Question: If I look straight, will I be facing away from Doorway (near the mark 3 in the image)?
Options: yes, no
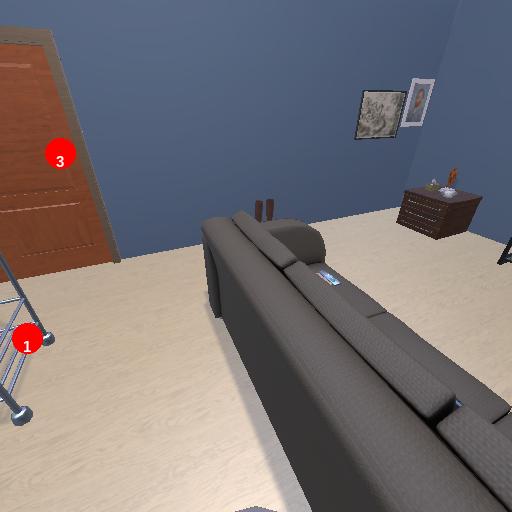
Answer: yes